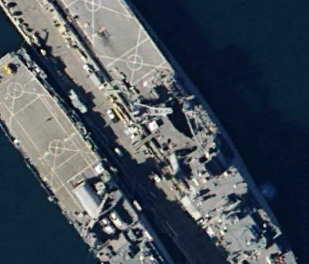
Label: combat